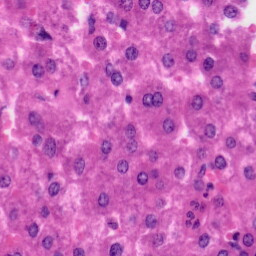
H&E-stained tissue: Liver